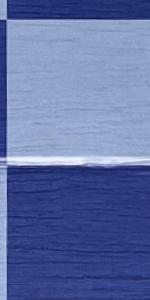
Label: Empty